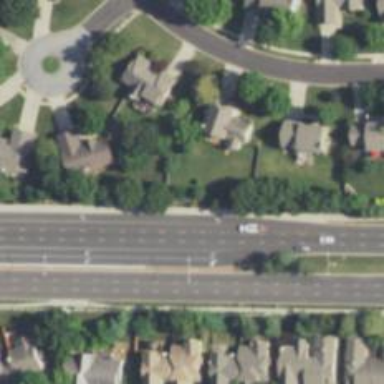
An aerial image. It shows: Dash road marking.